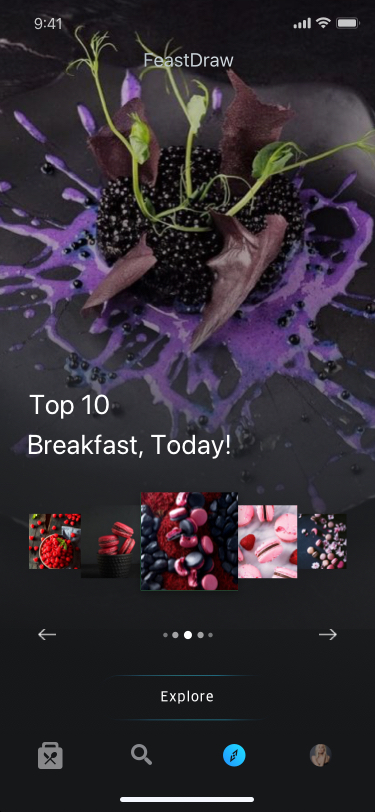
Text in this UI design:
Explore
Top 10
Breakfast, Today!
FeastDraw